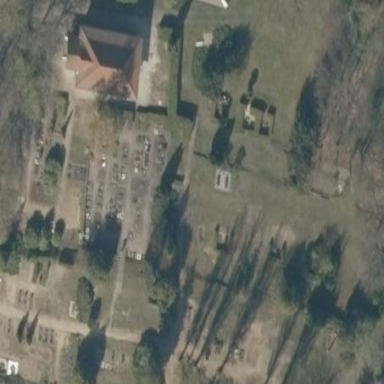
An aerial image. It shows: Cemetery.